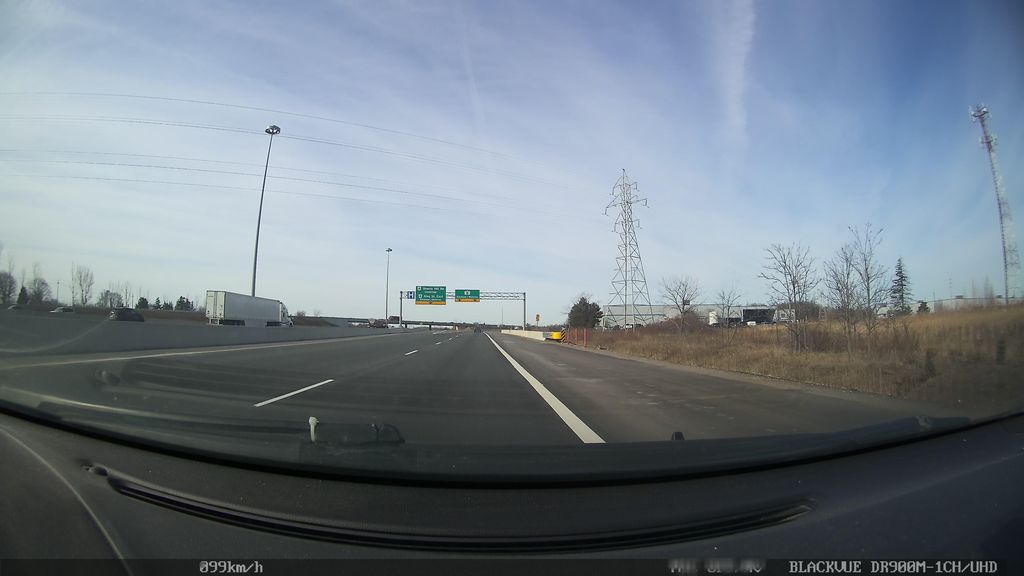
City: kitchener-waterloo